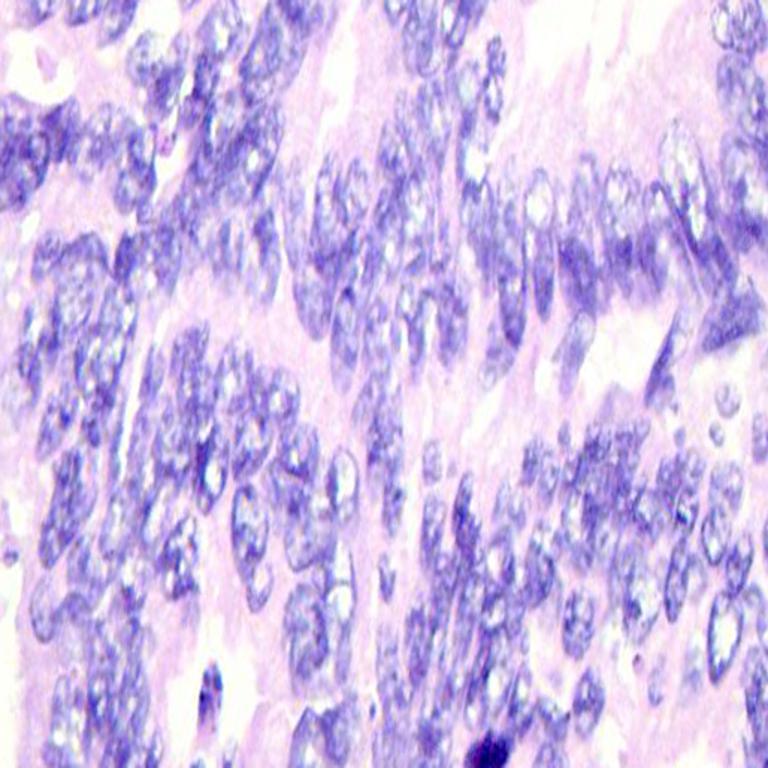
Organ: colon
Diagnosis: adenocarcinomas